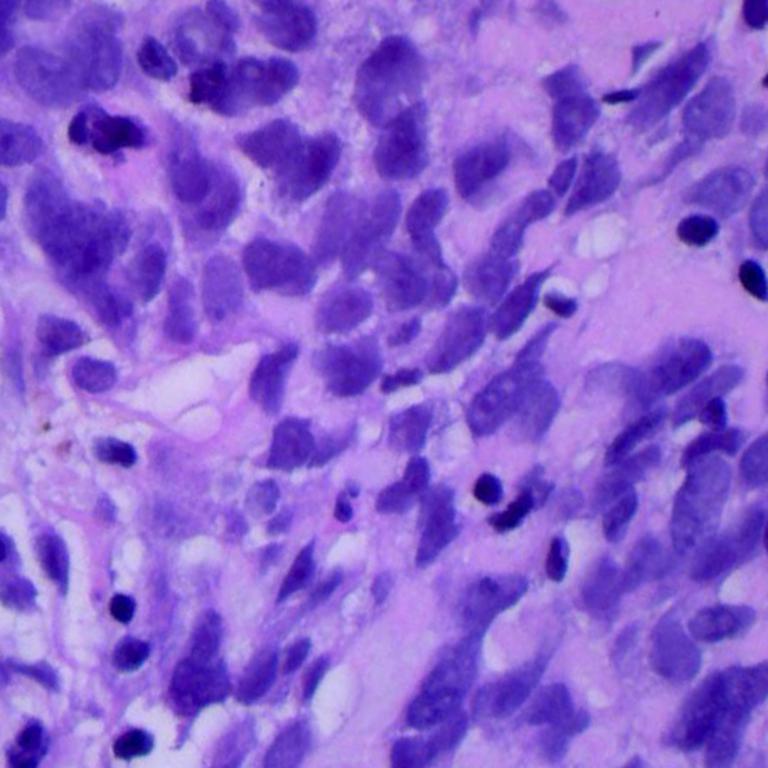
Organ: lung
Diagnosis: squamous carcinomas